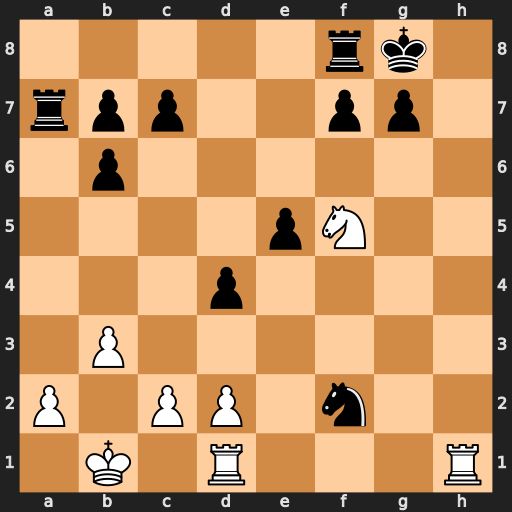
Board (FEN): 5rk1/rpp2pp1/1p6/4pN2/3p4/1P6/P1PP1n2/1K1R3R
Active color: w
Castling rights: -
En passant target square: -
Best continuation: Ne7#